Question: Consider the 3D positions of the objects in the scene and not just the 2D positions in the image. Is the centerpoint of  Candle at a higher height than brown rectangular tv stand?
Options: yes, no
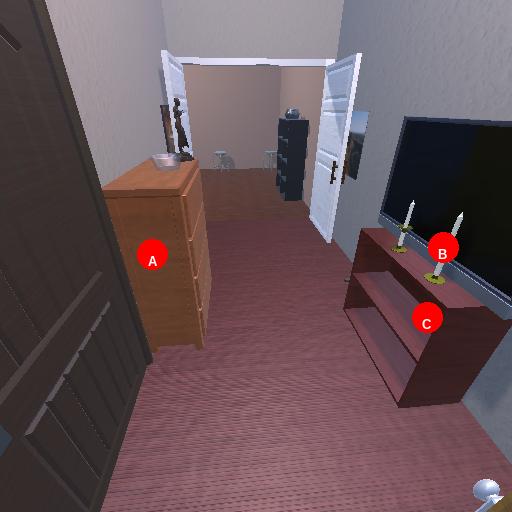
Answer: yes